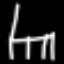
Label: chair